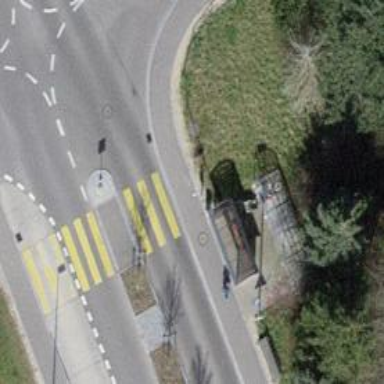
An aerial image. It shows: Platform for public transport with shelter.